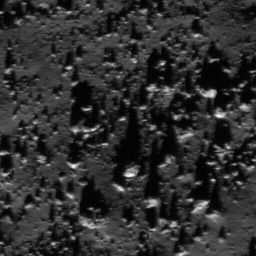
Host type: background_regolith
Lunar coordinates: latitude nan, longitude nan